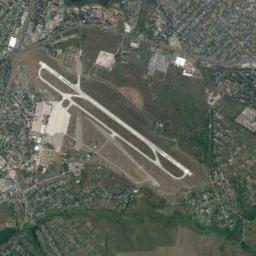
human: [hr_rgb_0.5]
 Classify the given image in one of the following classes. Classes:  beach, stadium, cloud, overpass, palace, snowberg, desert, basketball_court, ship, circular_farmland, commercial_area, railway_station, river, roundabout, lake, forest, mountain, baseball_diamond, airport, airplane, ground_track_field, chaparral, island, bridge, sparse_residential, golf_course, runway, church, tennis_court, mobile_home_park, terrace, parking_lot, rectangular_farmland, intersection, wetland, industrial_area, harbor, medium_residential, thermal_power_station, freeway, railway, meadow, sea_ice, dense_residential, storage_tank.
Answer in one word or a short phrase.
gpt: airport